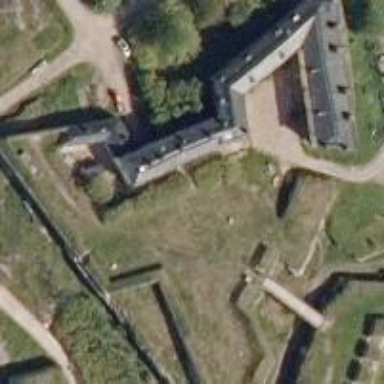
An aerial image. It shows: Historic castle building.